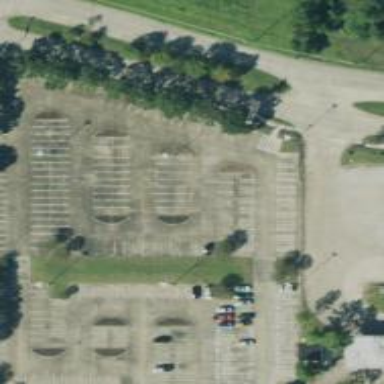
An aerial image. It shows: Parking space.